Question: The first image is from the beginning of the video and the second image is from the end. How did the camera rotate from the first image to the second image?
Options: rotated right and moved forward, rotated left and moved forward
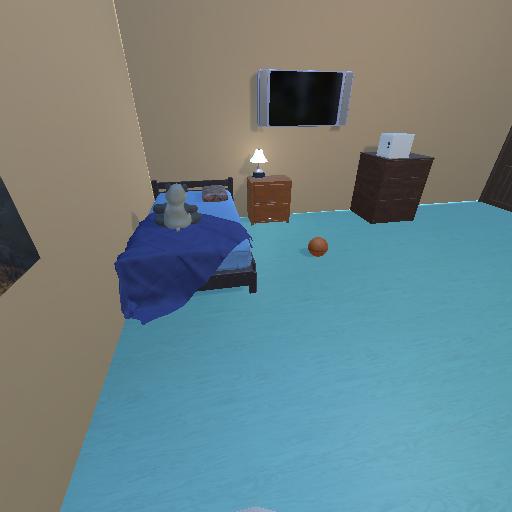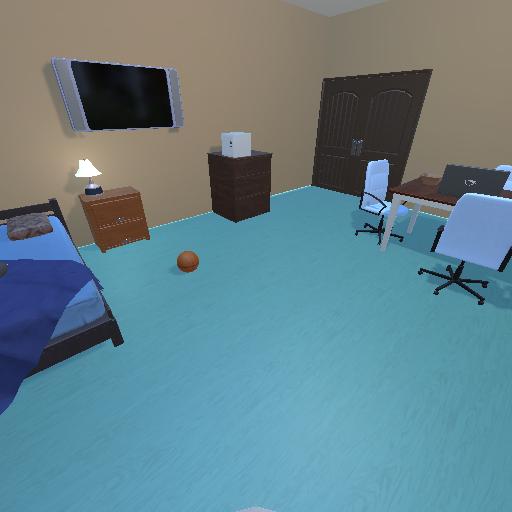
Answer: rotated right and moved forward